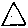
Label: triangle